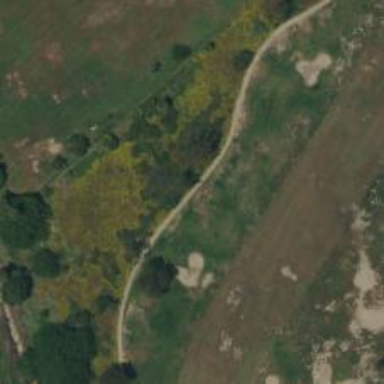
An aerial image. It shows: Service road used as golf cart path.